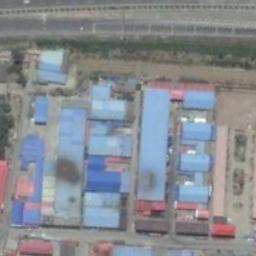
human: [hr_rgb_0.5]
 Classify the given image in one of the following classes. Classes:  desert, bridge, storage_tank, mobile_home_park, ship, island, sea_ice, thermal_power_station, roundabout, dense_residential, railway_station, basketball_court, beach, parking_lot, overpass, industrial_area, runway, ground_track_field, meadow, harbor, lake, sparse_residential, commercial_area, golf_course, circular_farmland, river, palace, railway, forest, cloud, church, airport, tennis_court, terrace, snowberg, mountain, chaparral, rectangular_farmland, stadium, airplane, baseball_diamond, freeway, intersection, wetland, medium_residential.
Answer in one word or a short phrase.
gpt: industrial_area